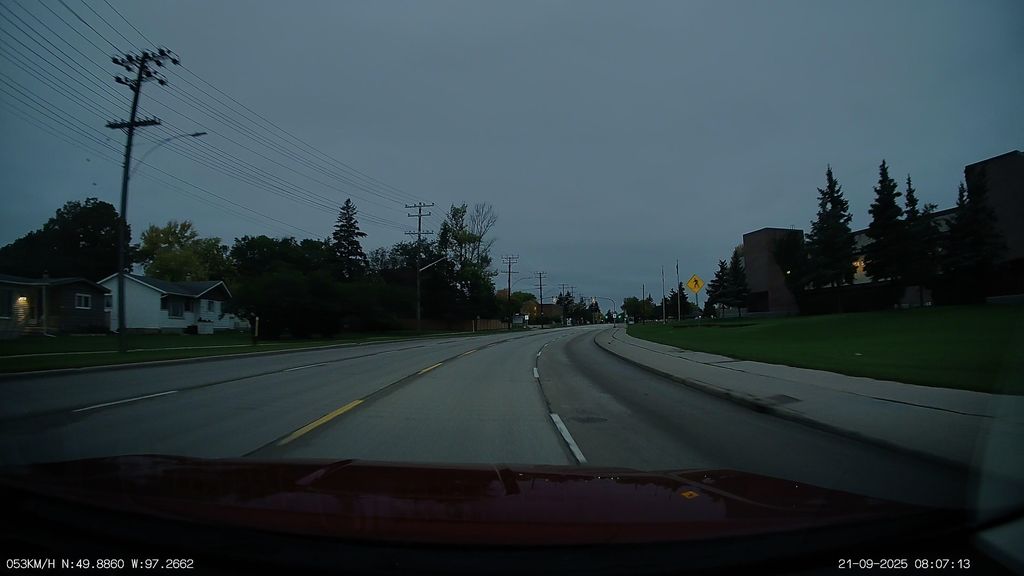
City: winnipeg